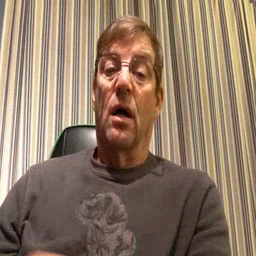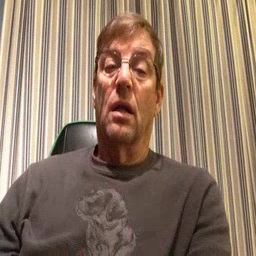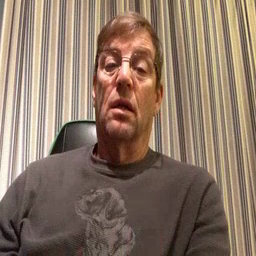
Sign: fall